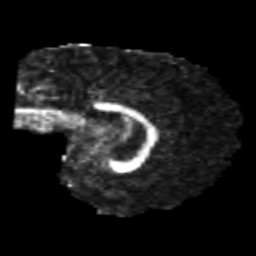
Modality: FA
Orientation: sagittal
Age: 23
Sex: female
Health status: healthy
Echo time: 0.074 s